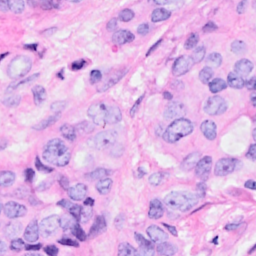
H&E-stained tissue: Breast